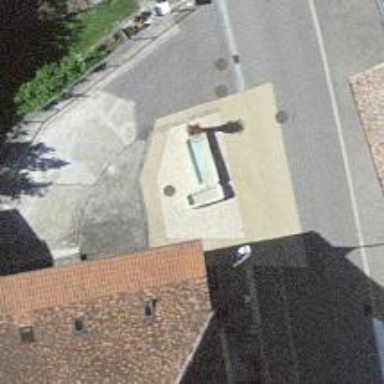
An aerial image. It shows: Beautiful fountain.